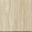
Piece: xx